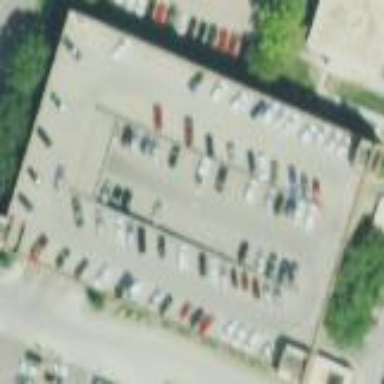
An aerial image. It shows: Multi-storey parking building.